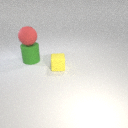
large green rubber cylinder behind small yellow rubber cube